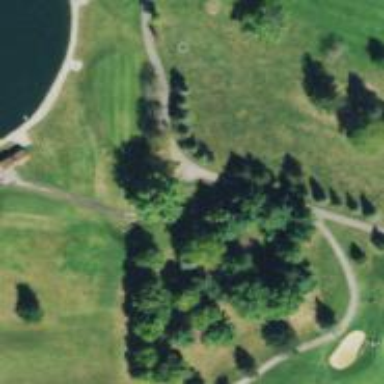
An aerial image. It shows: Path designated for golf carts.